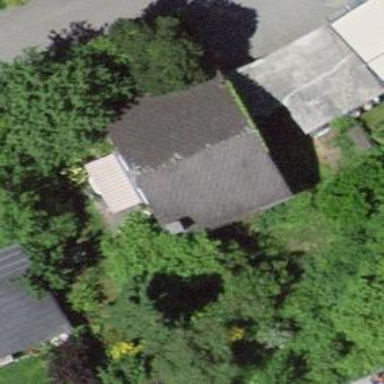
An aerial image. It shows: Residential building.